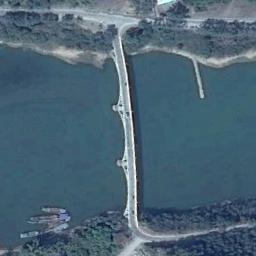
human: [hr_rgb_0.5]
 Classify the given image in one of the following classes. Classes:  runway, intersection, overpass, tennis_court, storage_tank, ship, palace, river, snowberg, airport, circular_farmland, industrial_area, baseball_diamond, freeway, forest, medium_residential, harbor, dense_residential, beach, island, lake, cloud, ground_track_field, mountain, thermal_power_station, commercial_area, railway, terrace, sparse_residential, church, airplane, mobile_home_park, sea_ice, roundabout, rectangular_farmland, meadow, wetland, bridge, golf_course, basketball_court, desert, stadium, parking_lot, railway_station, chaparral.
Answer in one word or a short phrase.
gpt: bridge